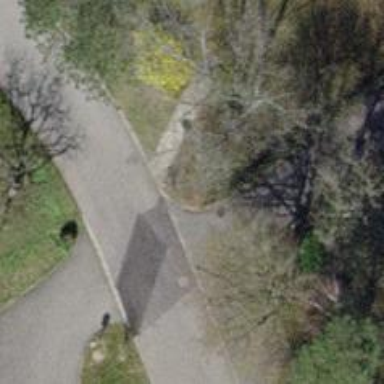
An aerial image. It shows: Residential road with asphalt surface.